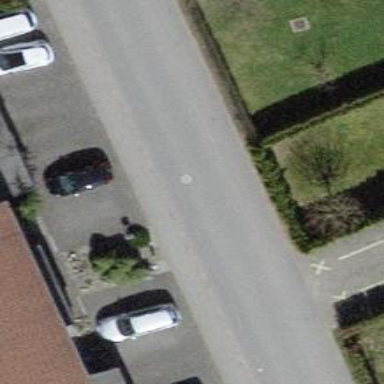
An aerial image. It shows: Residential road with asphalt surface and sidewalk on the left side.